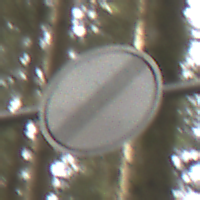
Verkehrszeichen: EndeSaemtlicherBegrenzungen
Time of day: MorningAfternoon
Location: Outdoor (Nature)
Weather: Overcast
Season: Winter
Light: Natural